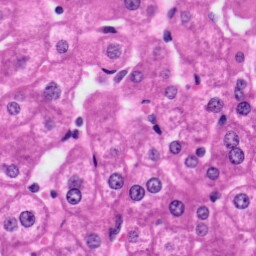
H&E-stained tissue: Liver